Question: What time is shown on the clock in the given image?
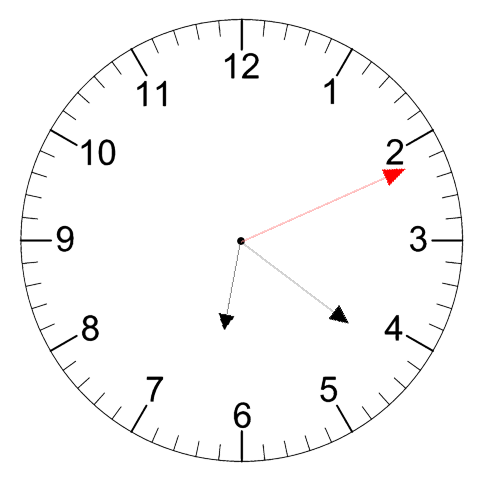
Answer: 06:21:11